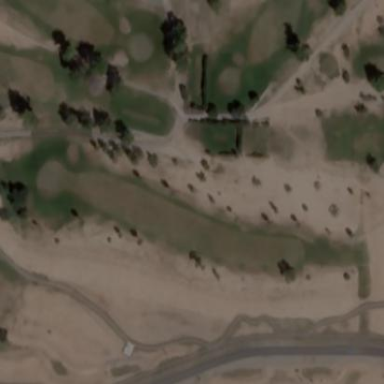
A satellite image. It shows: Scenic golf fairway.